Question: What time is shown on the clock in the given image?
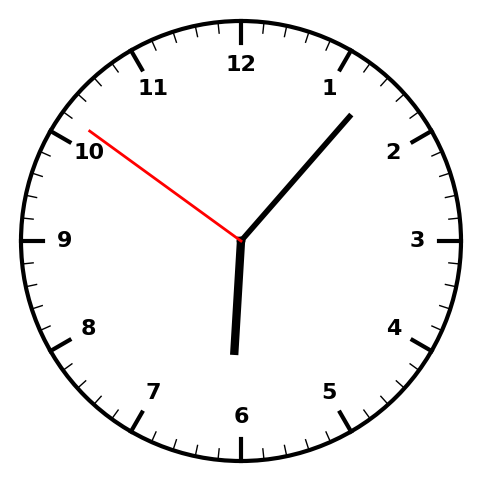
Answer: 06:06:51